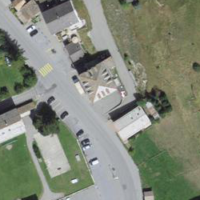
EUNIS habitat code: 54
Species observed at this site:
Sorbus aucuparia